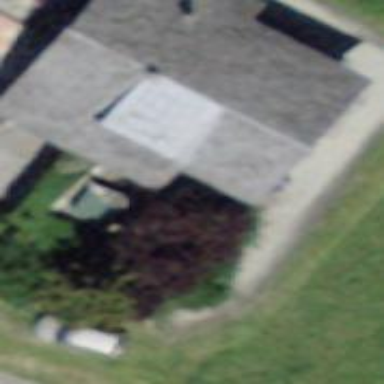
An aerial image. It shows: Simple and straightforward house.